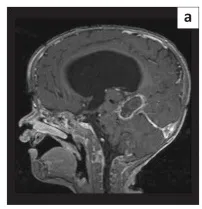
Follow-up MRI at 6 months post-procedure showed a resolving chemical abscess:. T1-fat-saturated post-contrast mid-sagittal.
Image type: radiology (mri)